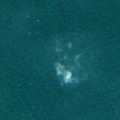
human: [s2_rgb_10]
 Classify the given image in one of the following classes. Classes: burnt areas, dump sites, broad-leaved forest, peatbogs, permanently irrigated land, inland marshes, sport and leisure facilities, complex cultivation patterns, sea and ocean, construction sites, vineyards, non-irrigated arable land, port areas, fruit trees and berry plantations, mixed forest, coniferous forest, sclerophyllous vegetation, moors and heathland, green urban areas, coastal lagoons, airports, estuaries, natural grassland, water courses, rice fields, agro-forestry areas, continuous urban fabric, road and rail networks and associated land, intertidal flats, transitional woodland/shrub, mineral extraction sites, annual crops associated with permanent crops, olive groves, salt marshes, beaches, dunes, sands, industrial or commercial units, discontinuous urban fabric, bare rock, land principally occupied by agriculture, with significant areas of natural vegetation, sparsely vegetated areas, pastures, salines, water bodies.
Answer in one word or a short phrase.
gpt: sea and ocean